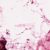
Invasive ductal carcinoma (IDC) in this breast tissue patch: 0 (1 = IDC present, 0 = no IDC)